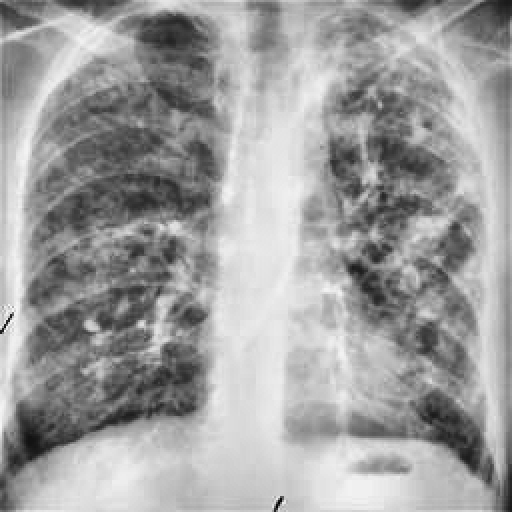
Finding: TUBERCULOSIS